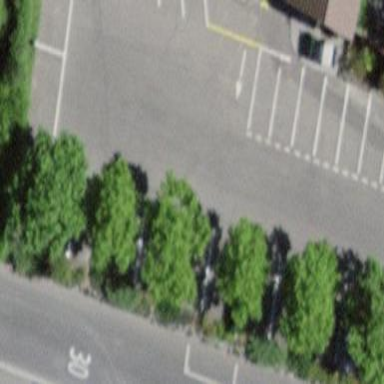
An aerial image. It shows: Parking available on the street side.